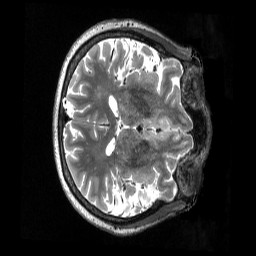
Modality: T2w
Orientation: axial
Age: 70
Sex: female
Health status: healthy
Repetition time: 3.2 s
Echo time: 0.563 s